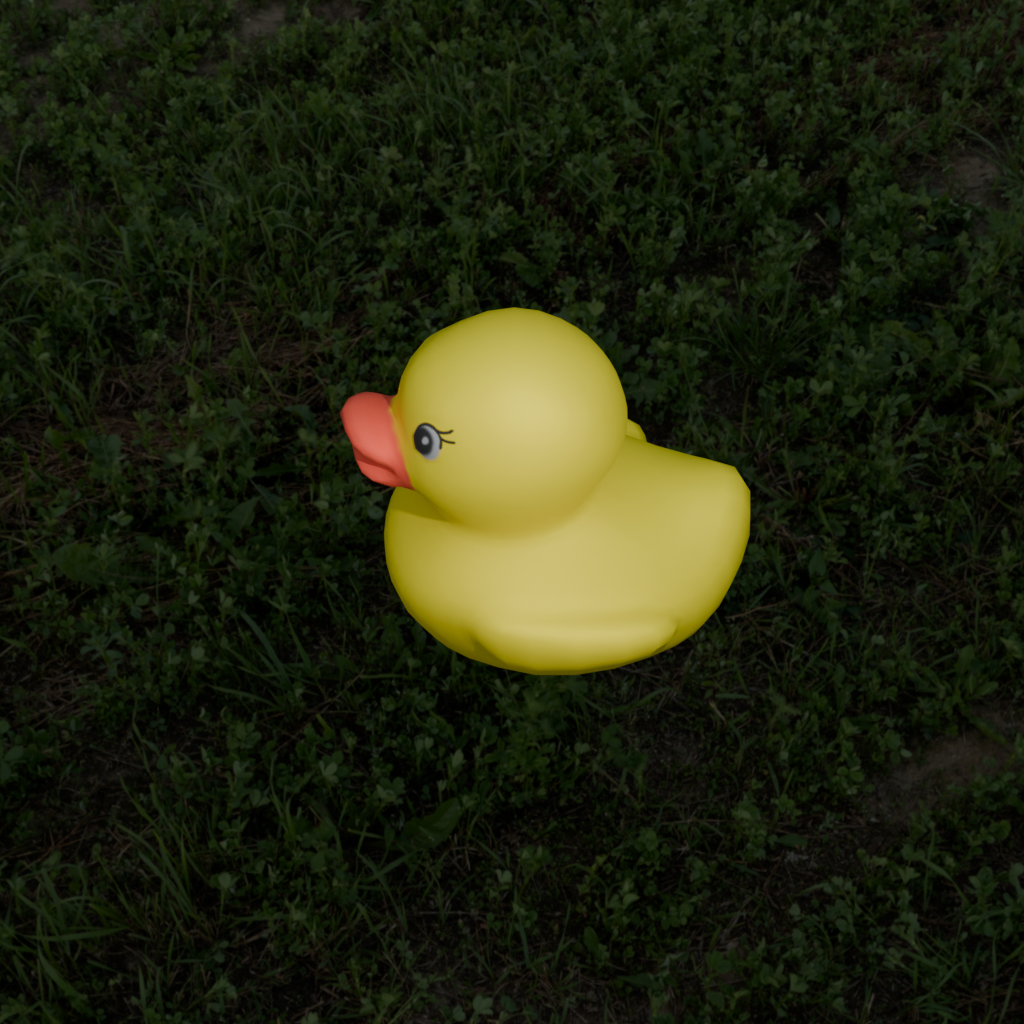
an image of a yellow rubber duck seen from <left_top> in a green field under a cloudy sky at sunset.